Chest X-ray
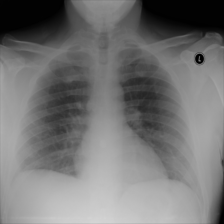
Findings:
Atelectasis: negative
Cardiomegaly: negative
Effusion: negative
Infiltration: negative
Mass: negative
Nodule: negative
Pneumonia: negative
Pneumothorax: negative
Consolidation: positive
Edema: negative
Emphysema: negative
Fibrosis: negative
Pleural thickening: negative
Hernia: negative